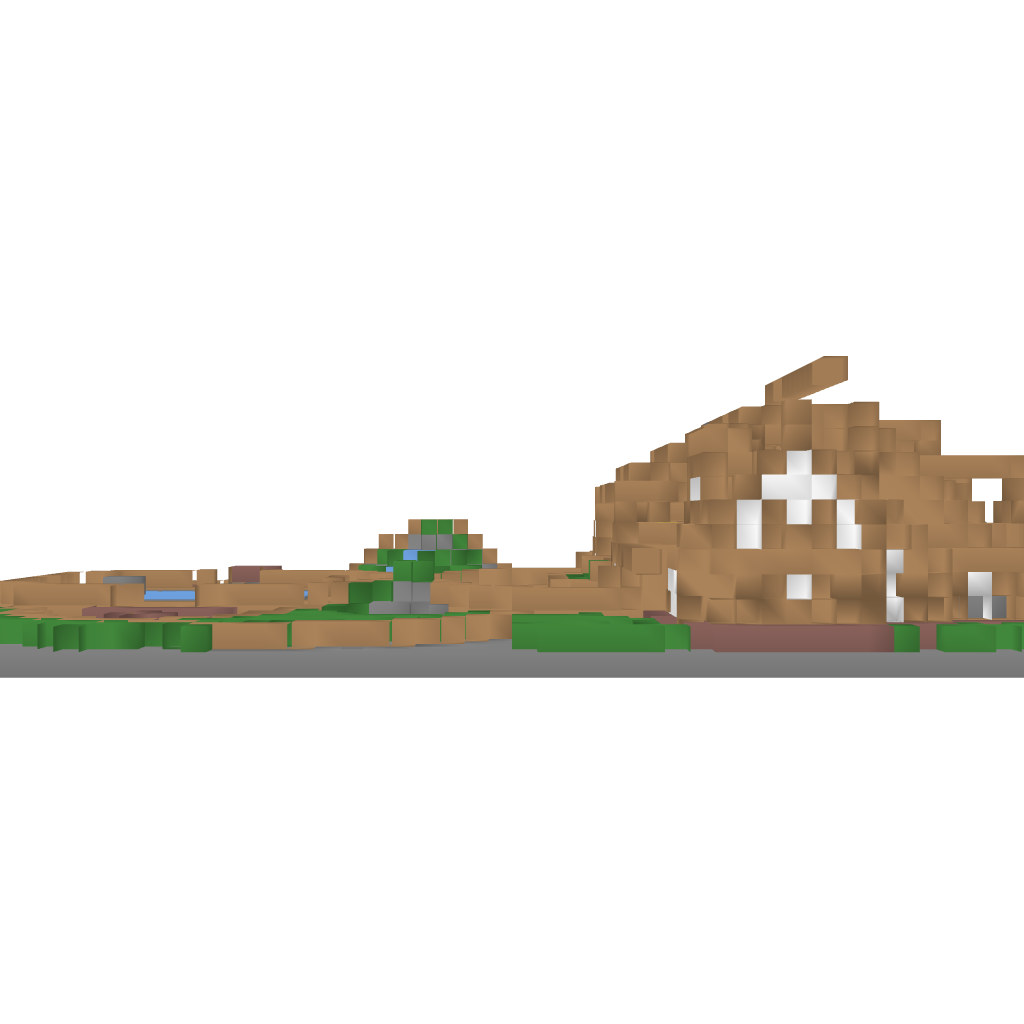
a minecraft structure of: Rustic Log Cabin bad low quality